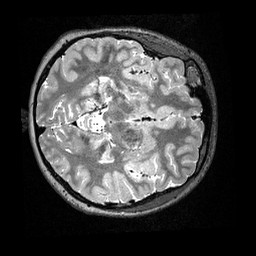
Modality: T2w
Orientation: axial
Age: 15
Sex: female
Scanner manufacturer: siemens
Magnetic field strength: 3 T
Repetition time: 3.2 s
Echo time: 0.479 s